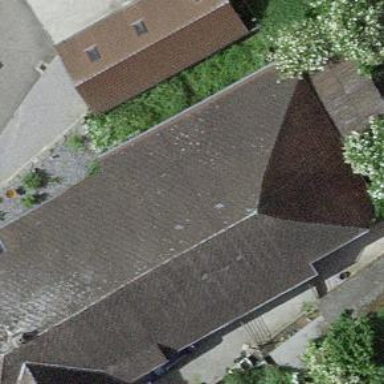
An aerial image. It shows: Farm building.